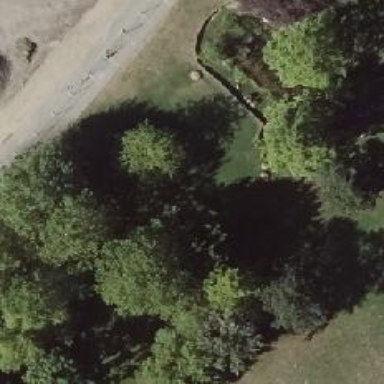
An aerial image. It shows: Garden that is leisure land.